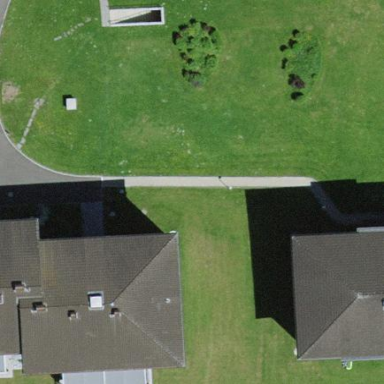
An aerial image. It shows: Semidetached house.